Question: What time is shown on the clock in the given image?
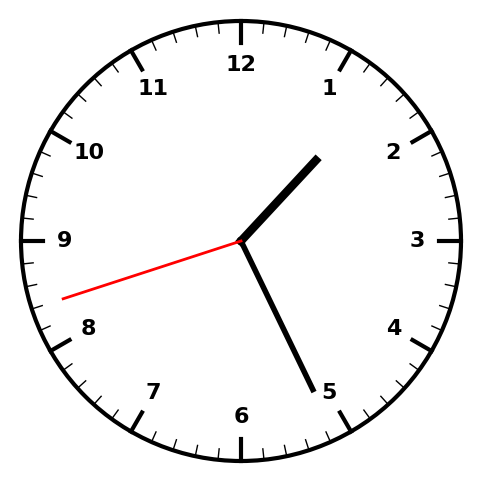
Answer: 01:25:42